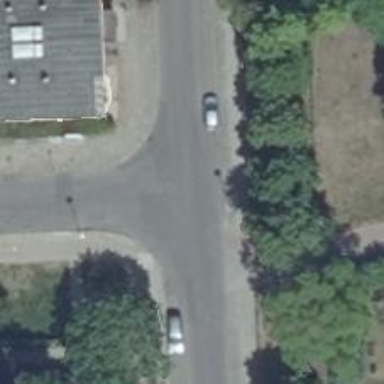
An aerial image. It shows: Residential road with asphalt surface. There are parallel on-street parking lanes on both sides of the road.